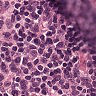
Metastatic tissue present: no